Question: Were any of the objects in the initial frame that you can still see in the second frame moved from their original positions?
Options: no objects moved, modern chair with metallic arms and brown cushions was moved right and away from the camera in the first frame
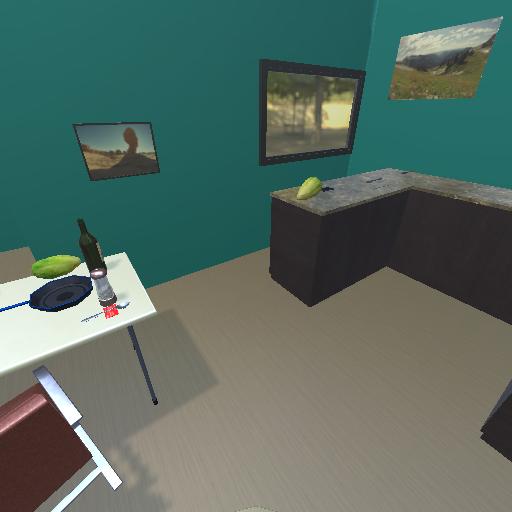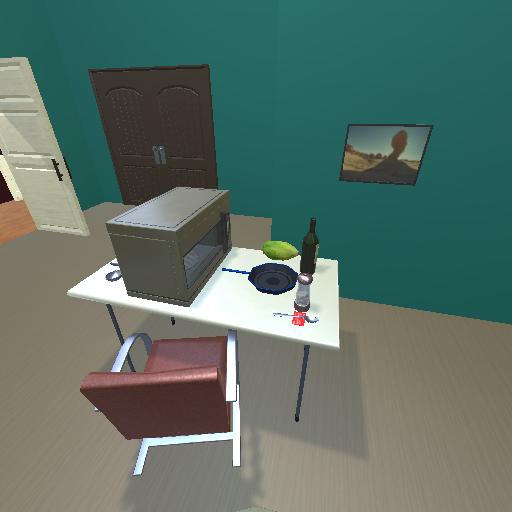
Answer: no objects moved